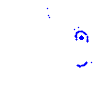
Particle: kaon